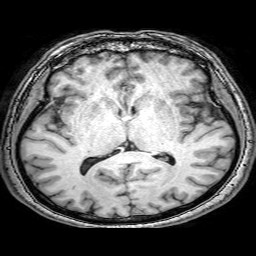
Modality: T1w
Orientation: coronal
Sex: male
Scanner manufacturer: philips
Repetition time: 0.00819 s
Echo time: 0.00377 s